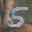
Label: 5